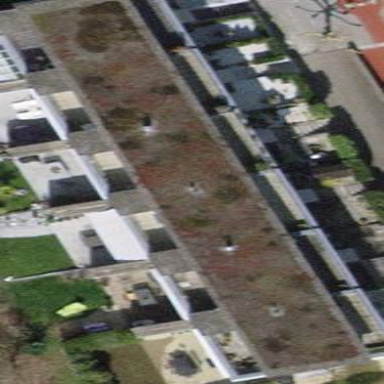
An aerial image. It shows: Terrace building.